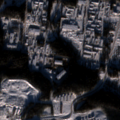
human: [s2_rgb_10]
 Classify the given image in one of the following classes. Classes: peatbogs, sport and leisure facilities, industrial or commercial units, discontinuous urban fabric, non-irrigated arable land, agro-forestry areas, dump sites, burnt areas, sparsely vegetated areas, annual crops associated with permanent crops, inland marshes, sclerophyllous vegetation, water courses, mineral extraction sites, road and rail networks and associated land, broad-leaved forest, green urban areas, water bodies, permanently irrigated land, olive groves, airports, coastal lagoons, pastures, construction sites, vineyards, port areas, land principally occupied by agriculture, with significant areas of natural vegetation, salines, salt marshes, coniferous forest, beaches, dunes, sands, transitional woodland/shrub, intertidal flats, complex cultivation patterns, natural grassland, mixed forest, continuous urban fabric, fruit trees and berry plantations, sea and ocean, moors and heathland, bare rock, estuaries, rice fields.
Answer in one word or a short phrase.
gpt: industrial or commercial units, construction sites, coniferous forest, mixed forest